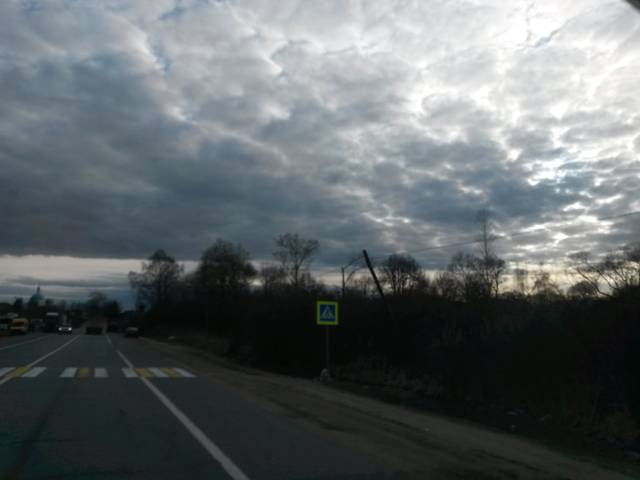
Region: Russia
Coordinates: 56.658, 38.705